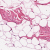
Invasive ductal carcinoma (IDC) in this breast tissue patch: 0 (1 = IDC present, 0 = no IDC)